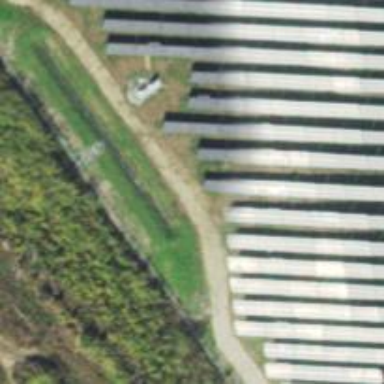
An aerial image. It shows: Solar photovoltaic power plant enclosed by fence. It generates electricity.